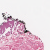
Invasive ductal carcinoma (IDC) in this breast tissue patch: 0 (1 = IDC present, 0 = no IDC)